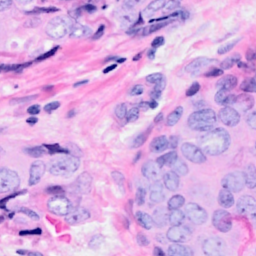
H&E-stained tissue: Breast